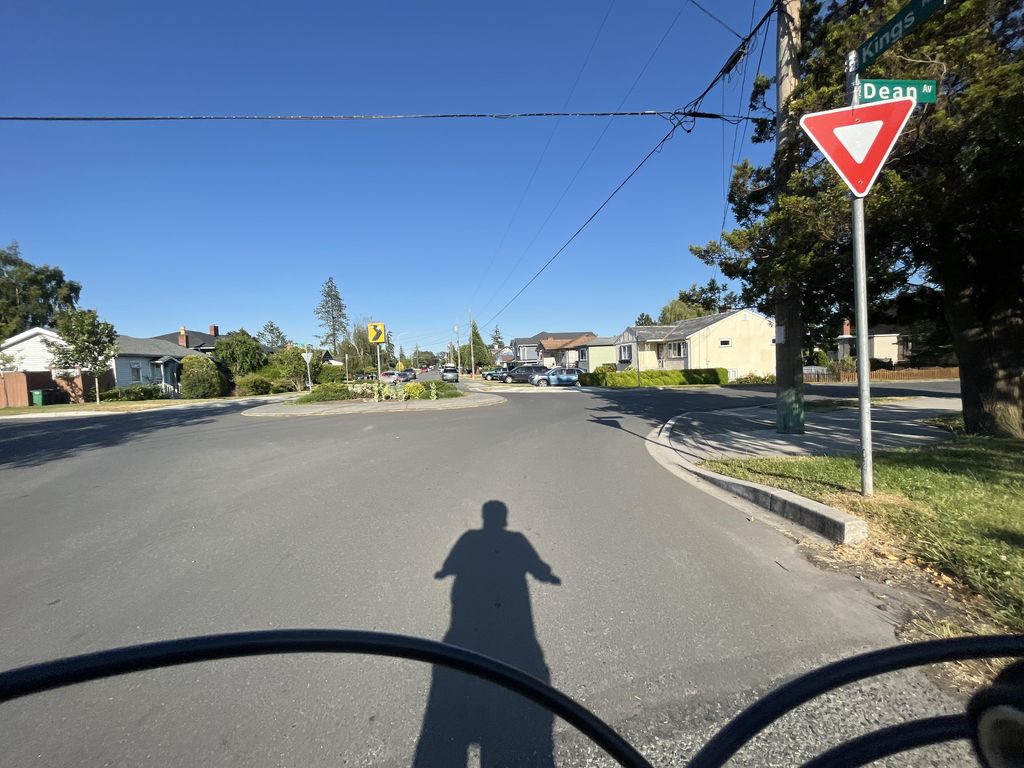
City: victoria